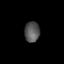
Tissue: prostate
Cell type: T cells
Senescence score: 0.2842
Nuclear area (px): 305
Mean DAPI intensity: 85.295